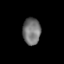
Tissue: lung
Cell type: Others
Senescence score: 0.2191
Nuclear area (px): 464
Mean DAPI intensity: 118.216